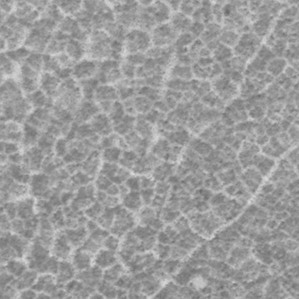
Label: frost